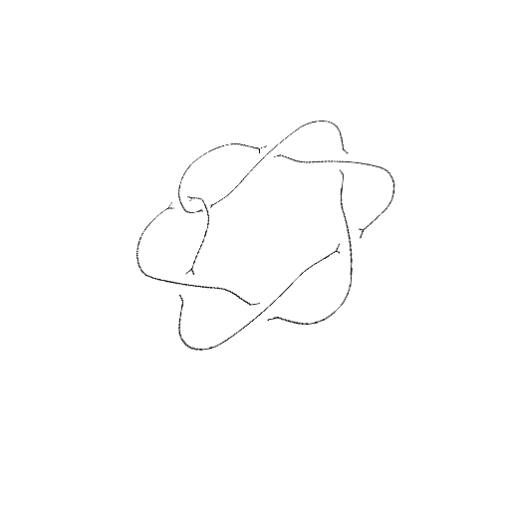
Crossing number: 7